Question: Is it possible for a user to draw a dotted line (in a circle) around the bit of the 'UIImageView' they wish to crop to, and then for the 'UIImageView' to resize to those points? It's a bit like the lasso/marquee effect in Photoshop:

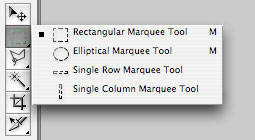
Answer: Update: Since iOS 8.x, UIImageView provides a 'maskView' property. Just prepare an image with some opaque pixels, create another image view with that mask image, and set this mask image view as the maskView. The opaque pixels in the mask image will be the ones shown in the underlying image.
'''
UIImageView *maskView = [[UIImageView alloc] initWithImage:[UIImage imageNamed:@"somemask"]];
maskView.frame = imageView.bounds;
imageView.maskView = maskView;
// imageView will be masked by maskView
'''
.
There's quite a bit to do, but here's a high-level outline:
1. create an empty image which will become a mask
2. build a path in that image from user input
3. fill the path to turn it into a mask
4. apply the mask to the imageview's image
Create image: A simple idea here is to just ship a black image with your project. It should be sized to match the maximum region a user can select. Read the image into memory ('UIImage imageNamed:') and set it up as the drawing context by calling 'UIGraphicsBeginImageContext'.
Create path: (<URL>. When the user starts stroking the region, call 'CGContextBeginPath', then follow user gestures, sampling the touches and adding small segments by calling 'CGContextMoveToPoint' repeatedly as touchesMoved.
Create mask: To turn the path into a mask you want a black background and the path filled with white. If you started with a black image, you just need to do the fill. See the same apple guide about doing that.
Finally, you'll apply this mask to your imageView's image. <URL> for that.